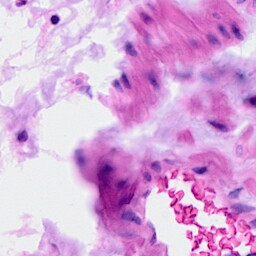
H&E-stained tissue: Ovarian